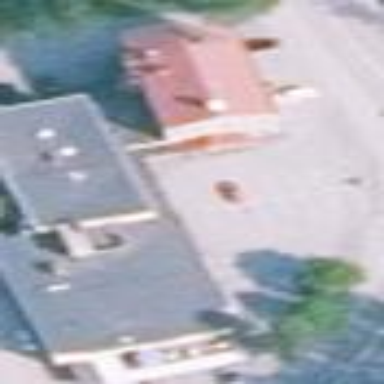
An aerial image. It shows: Public building.